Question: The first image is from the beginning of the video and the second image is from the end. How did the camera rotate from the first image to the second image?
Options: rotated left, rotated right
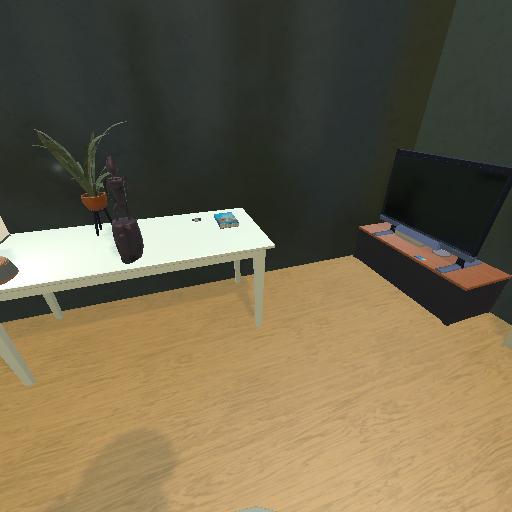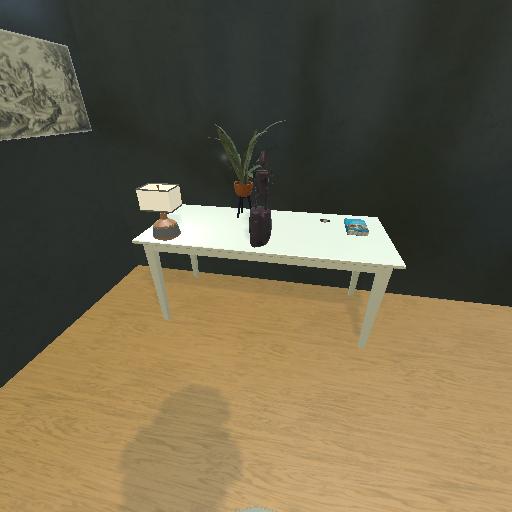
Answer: rotated left